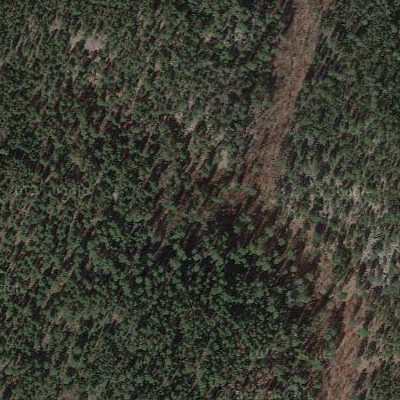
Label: eForest